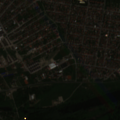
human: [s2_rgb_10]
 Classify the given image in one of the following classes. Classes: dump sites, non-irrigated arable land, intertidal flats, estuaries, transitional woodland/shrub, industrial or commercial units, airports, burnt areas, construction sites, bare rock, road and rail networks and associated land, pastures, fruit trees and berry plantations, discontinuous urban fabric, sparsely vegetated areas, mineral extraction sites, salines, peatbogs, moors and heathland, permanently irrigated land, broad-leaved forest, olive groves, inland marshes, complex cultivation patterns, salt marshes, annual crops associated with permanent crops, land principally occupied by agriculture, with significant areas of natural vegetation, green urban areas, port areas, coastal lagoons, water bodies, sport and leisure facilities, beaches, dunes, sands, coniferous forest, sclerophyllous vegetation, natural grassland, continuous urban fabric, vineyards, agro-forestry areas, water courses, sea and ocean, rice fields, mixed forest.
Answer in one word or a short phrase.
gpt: discontinuous urban fabric, broad-leaved forest, transitional woodland/shrub, water courses